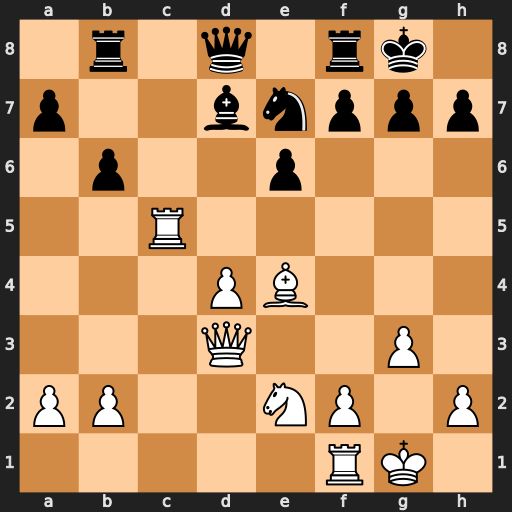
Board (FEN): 1r1q1rk1/p2bnppp/1p2p3/2R5/3PB3/3Q2P1/PP2NP1P/5RK1
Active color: w
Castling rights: -
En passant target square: -
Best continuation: Bxh7+ Kh8 Rh5 g6 Bxg6+